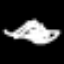
Label: pencil